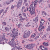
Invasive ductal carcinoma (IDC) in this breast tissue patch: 1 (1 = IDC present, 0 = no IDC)